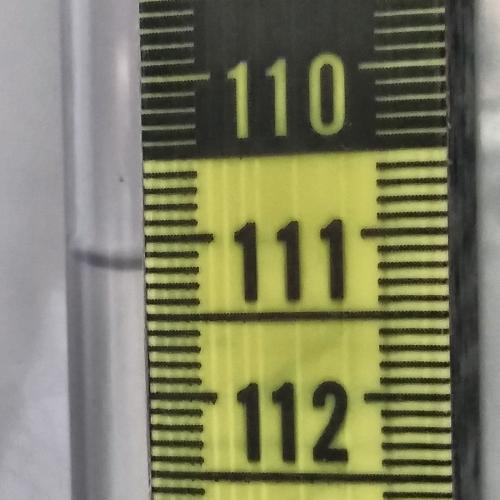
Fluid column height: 111.2 cm